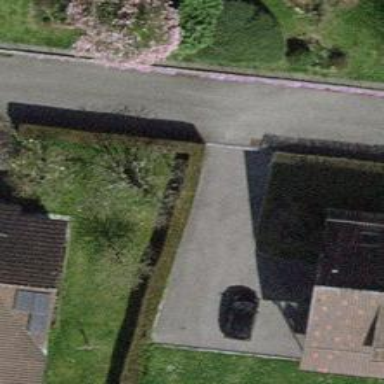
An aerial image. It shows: Hedge acting as barrier.